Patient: sex M, age 65
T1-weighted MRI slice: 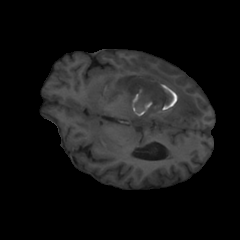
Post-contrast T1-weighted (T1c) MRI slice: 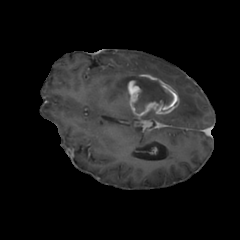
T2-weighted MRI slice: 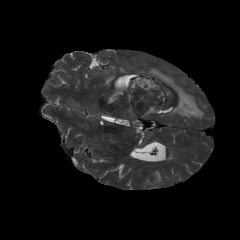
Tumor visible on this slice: yes
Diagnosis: Glioblastoma, IDH-wildtype
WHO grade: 4